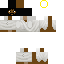
A male human skin with dark skin, wearing brown bald dressed in a blue hoodie and brown pants, featuring a closed mouth.